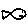
Label: fish